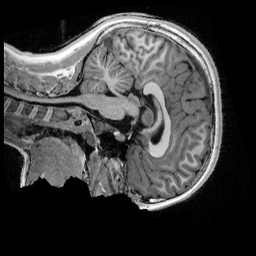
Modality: UNIT1_denoised
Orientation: sagittal
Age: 10
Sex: female
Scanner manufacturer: siemens
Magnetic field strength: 3 T
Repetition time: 4 s
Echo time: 0.00303 s